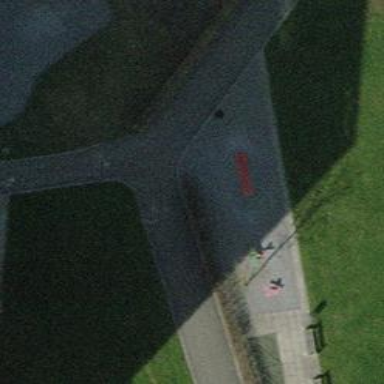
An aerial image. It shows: Playground area for leisure activities on the land.